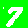
Digit: 7